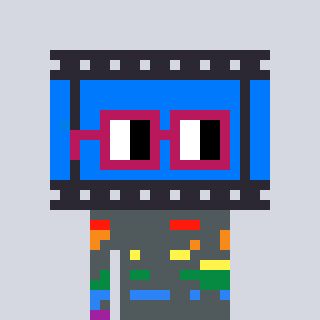
a pixel art character with square dark red glasses, a film strip-shaped head and a foggrey-colored body on a cool background